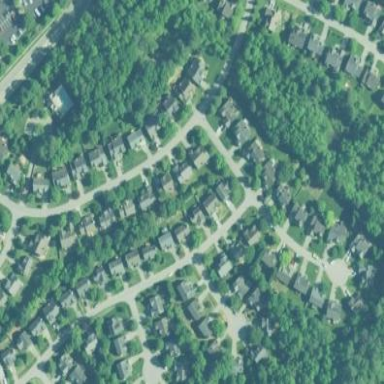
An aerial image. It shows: Residential neighbourhood.